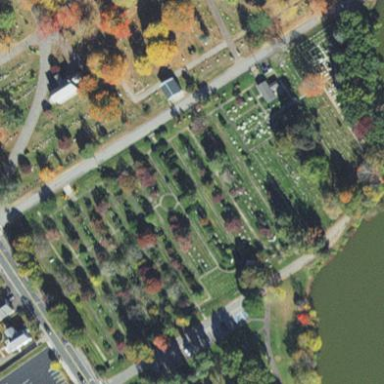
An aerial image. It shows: Cemetery that holds historical significance.